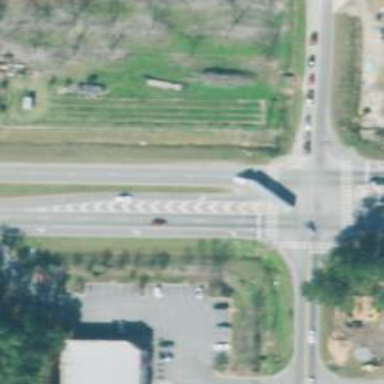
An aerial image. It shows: Solid stop line on the road marking.